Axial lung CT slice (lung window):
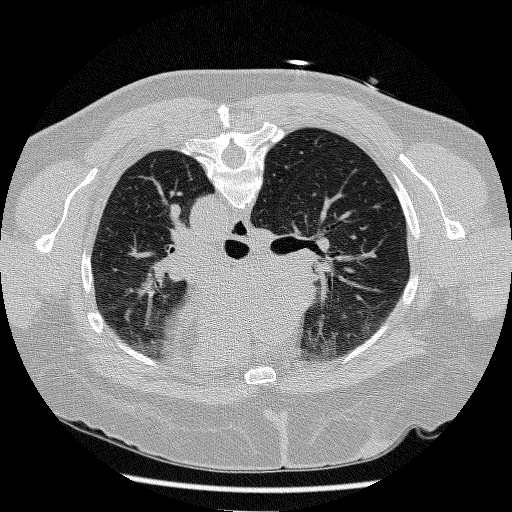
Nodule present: no